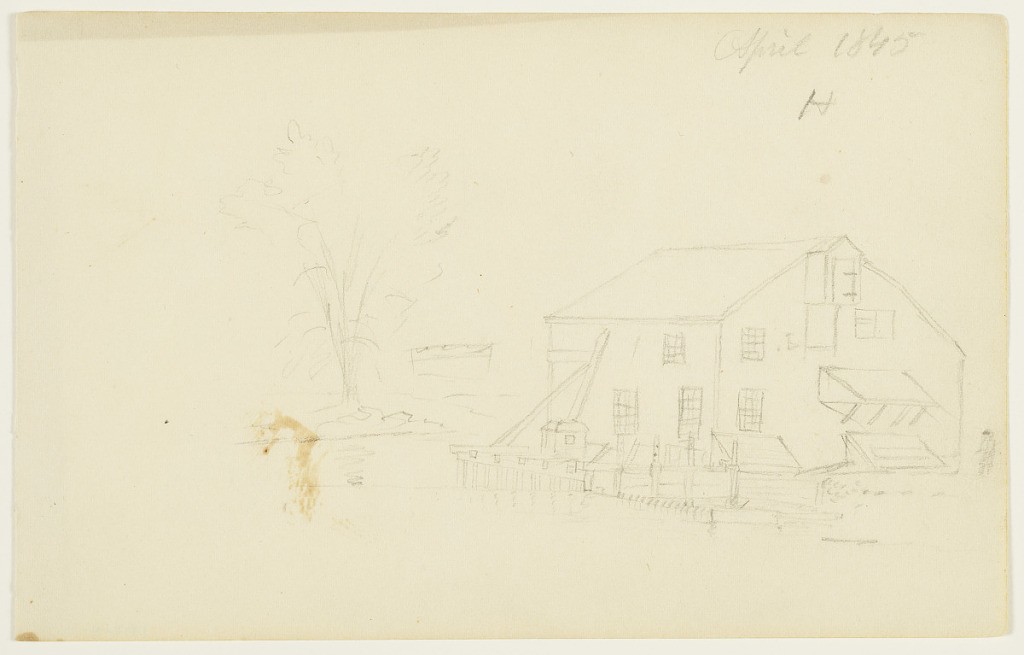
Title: Loft Building by a Dock, Hartford, Connecticut
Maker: Frederic Edwin Church, American, 1826–1900
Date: April 1845
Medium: Graphite on white wove paper
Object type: Drawing
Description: Landscape and architecture sketch showing a view of a loft building on a dock by a stream, inlet, or other body of water in Hartford, Connecticut. In the foreground at right, the large, three-storied building is shown with multiple basement entrances and beside a wooden wharf. A figure can be seen standing beside the building at extreme right. In the middle distance, the placid waters curve around a spit of land with a tall tree, at left, before extending toward other, incompletely rendered buildings in the background.